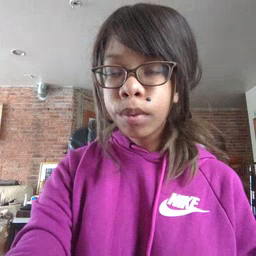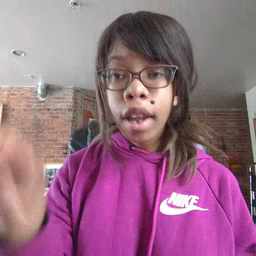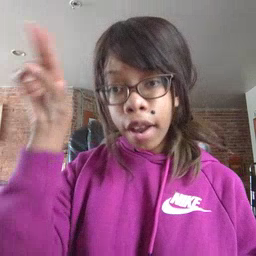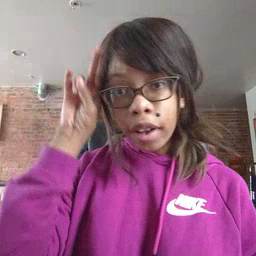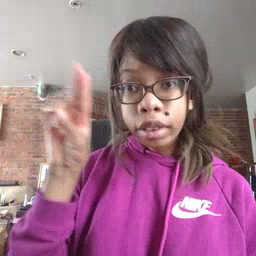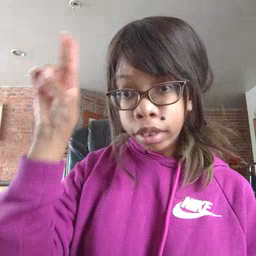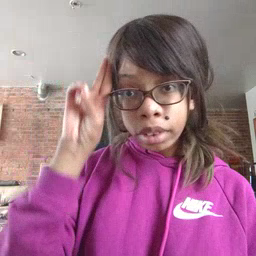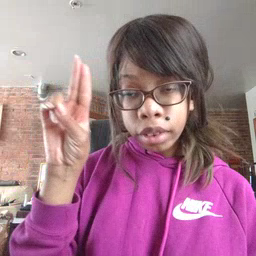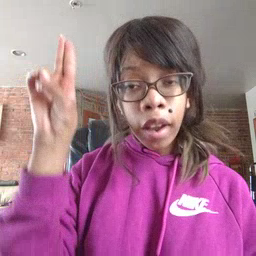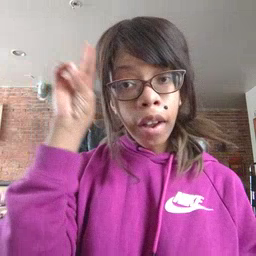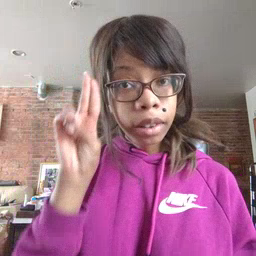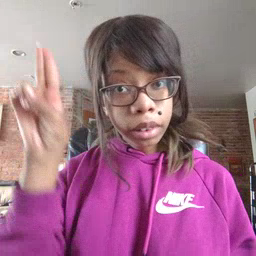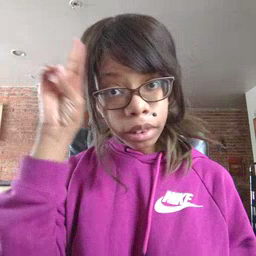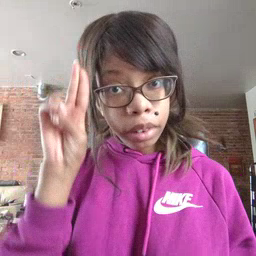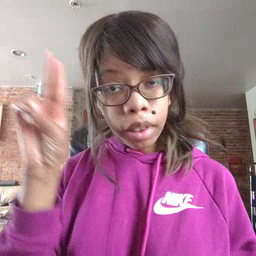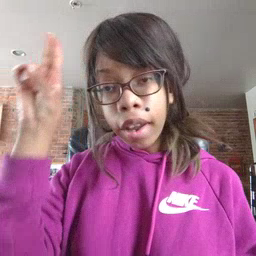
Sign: uncle